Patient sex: F
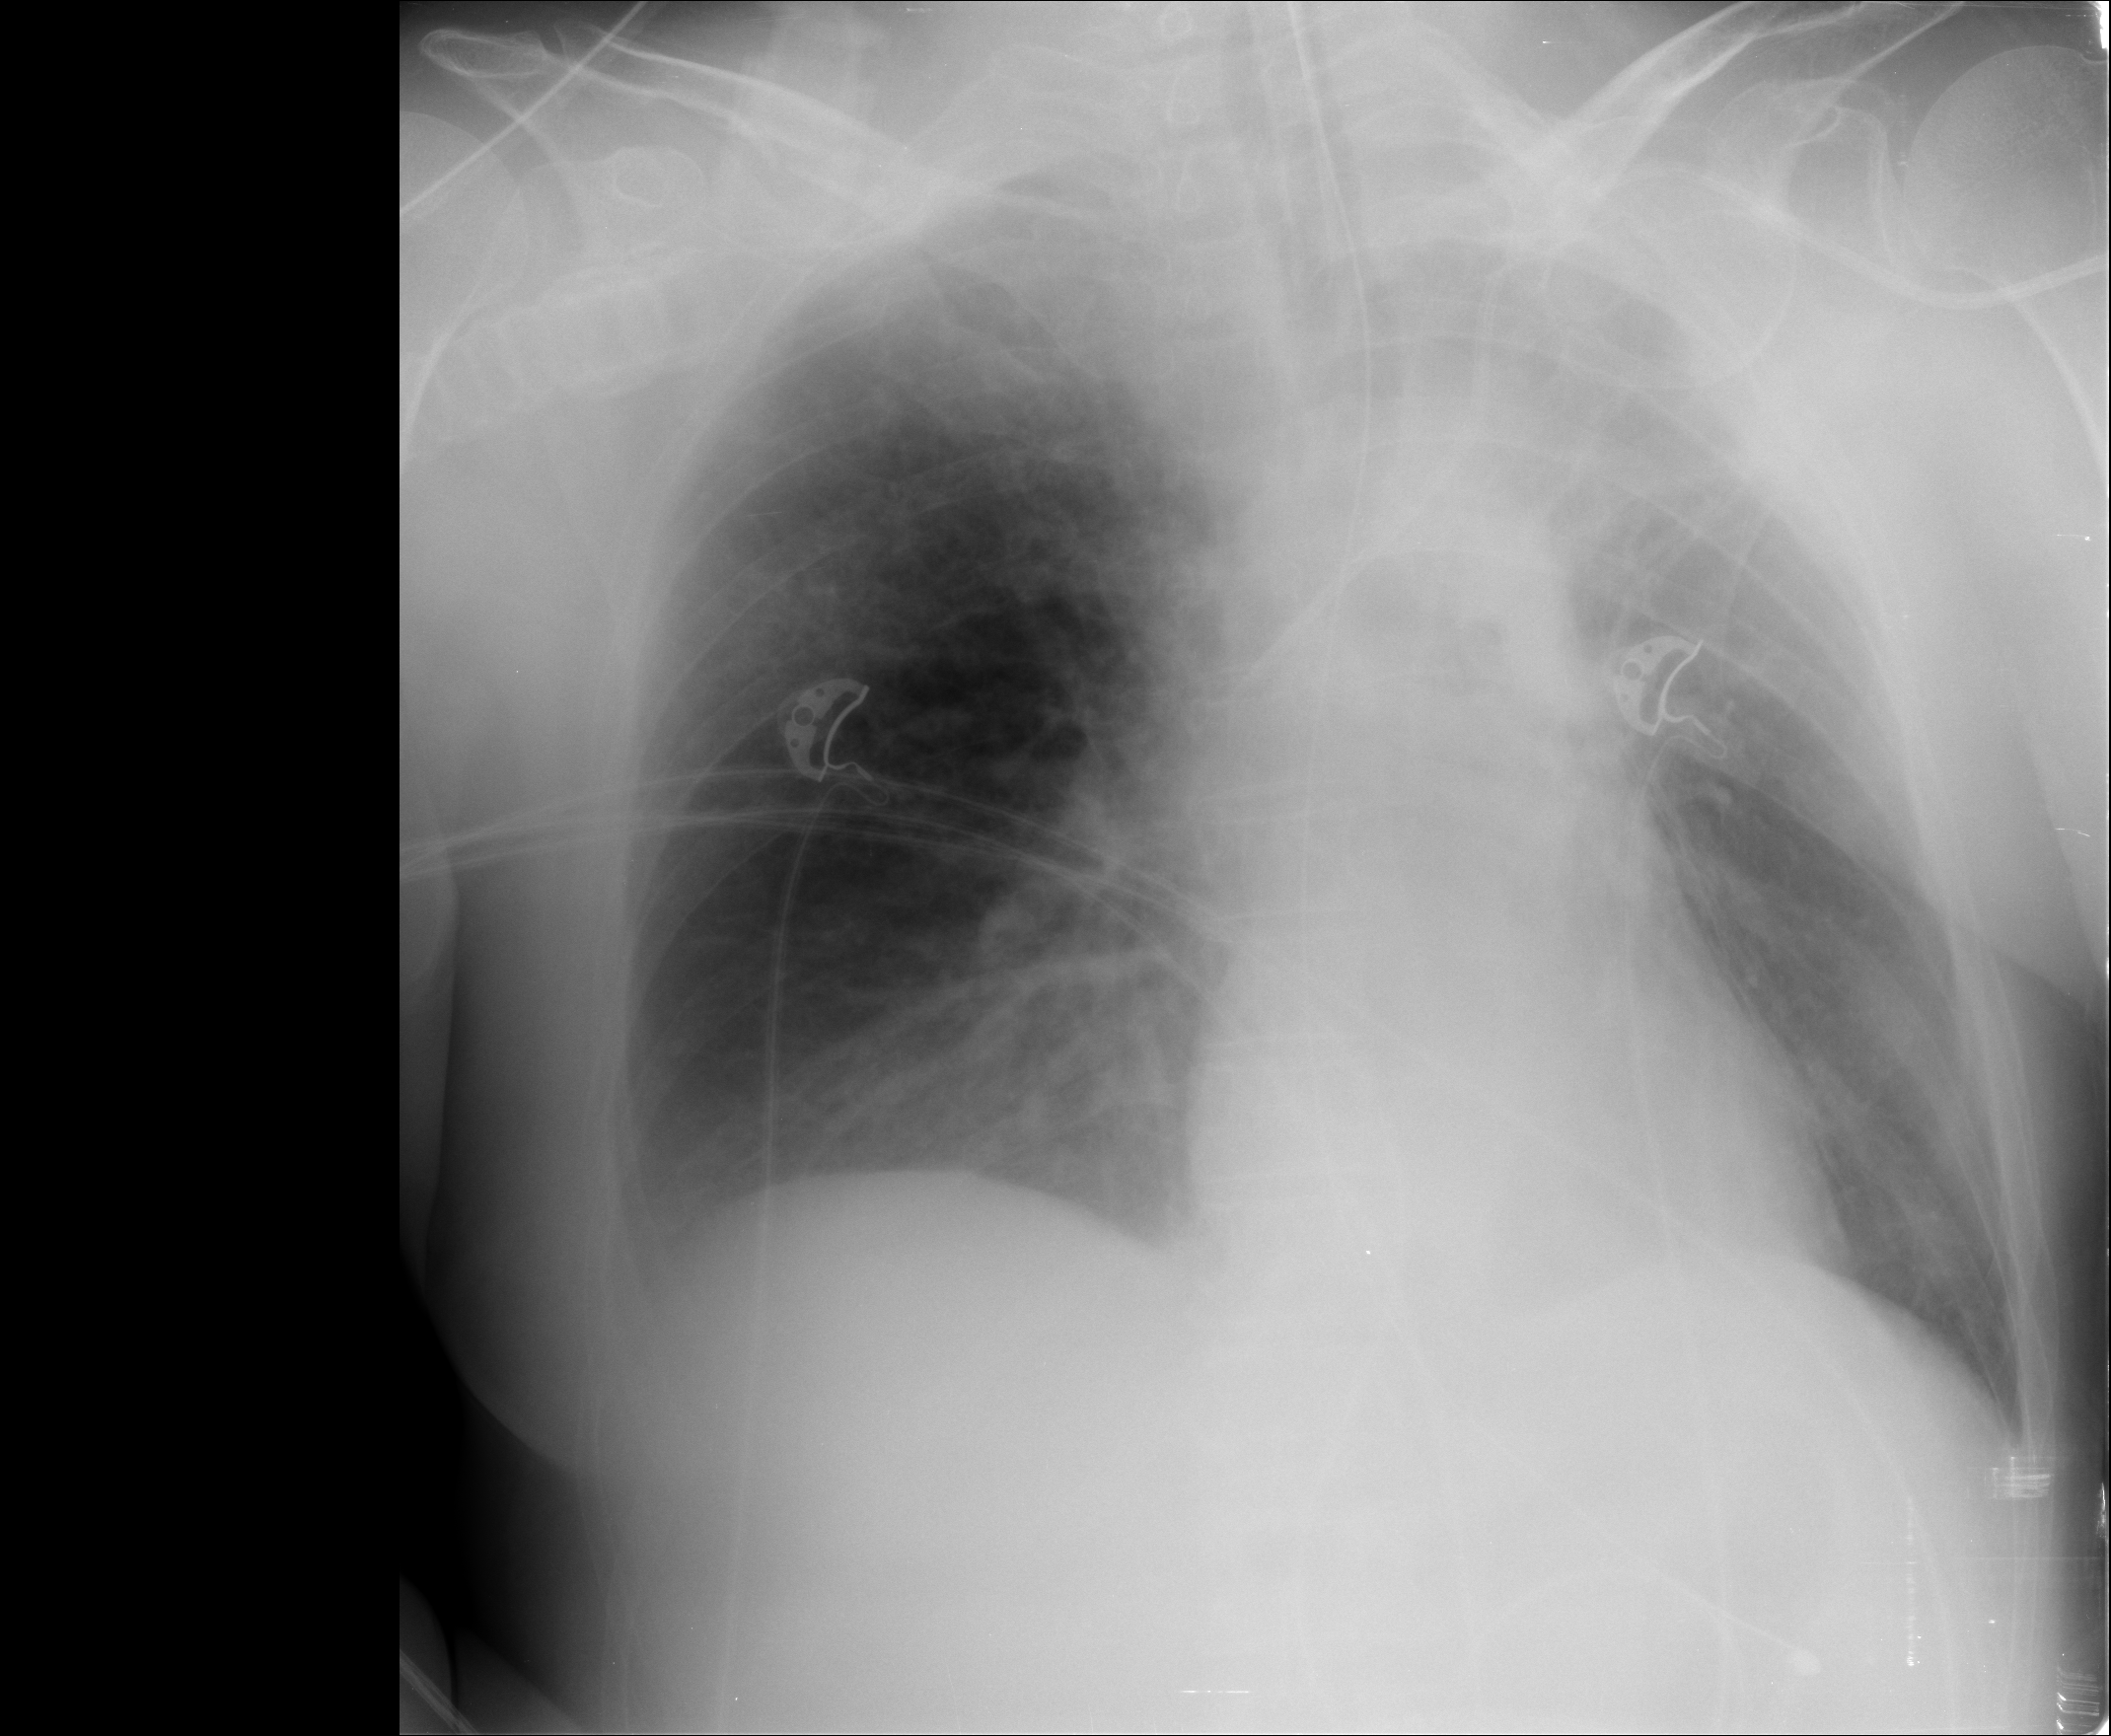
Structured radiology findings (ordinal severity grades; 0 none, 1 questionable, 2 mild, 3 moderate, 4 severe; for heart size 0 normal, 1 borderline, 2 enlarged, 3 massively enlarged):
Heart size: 0
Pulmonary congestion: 1
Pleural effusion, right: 1
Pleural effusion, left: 0
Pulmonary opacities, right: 1
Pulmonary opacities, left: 1
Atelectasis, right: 2
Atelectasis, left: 2